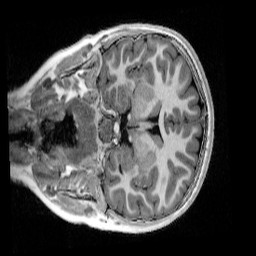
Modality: UNIT1_denoised
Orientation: coronal
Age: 9
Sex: female
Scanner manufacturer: siemens
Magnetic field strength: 3 T
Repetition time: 4 s
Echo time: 0.00303 s